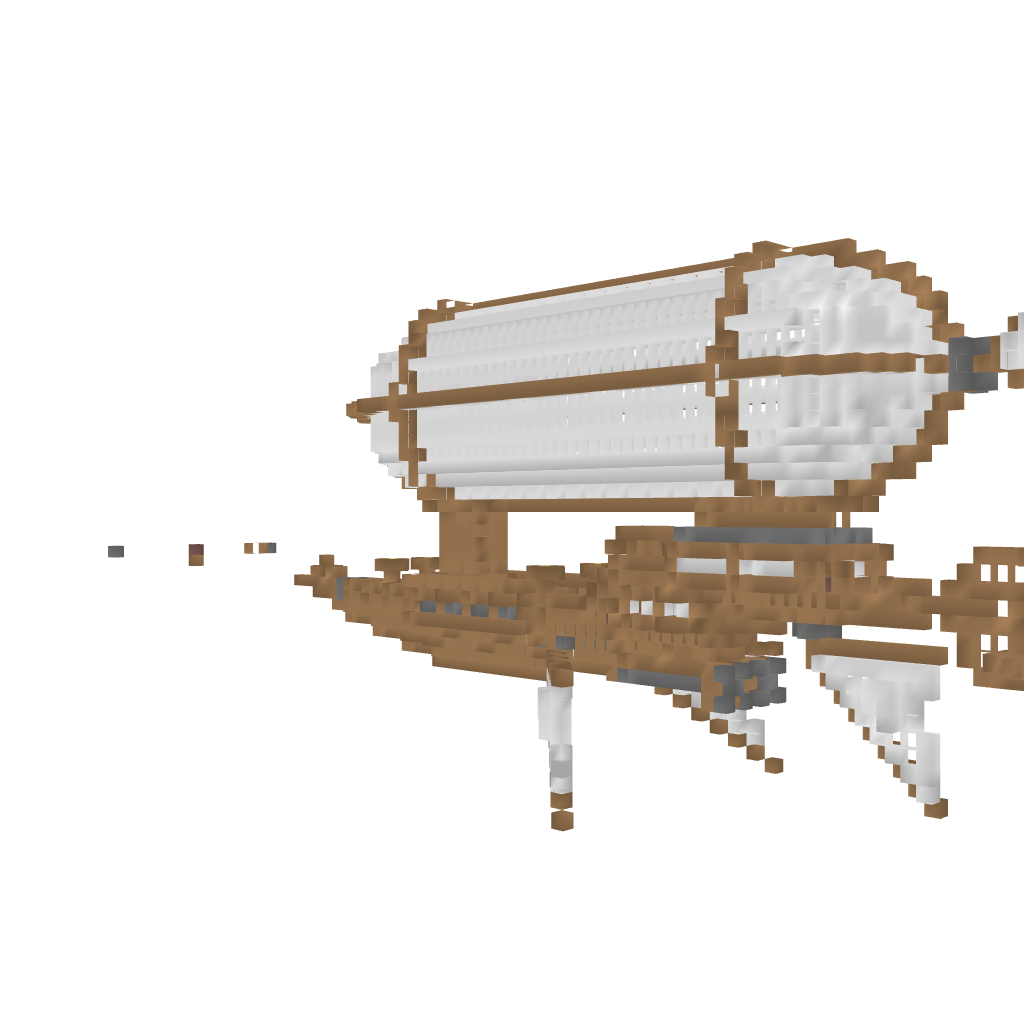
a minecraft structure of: epic airship high quality